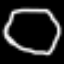
Label: octagon